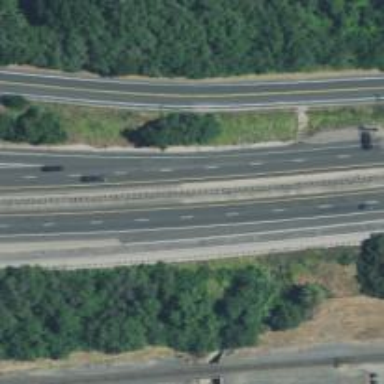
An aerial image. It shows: Motorway link.